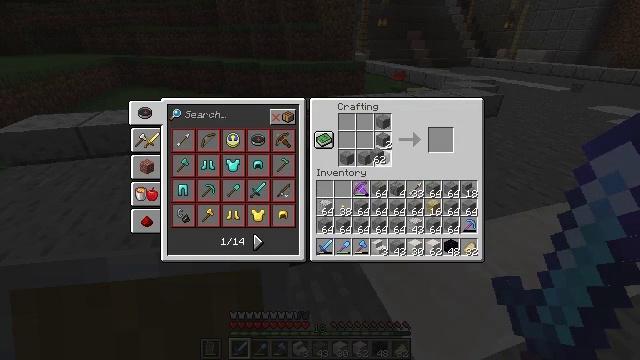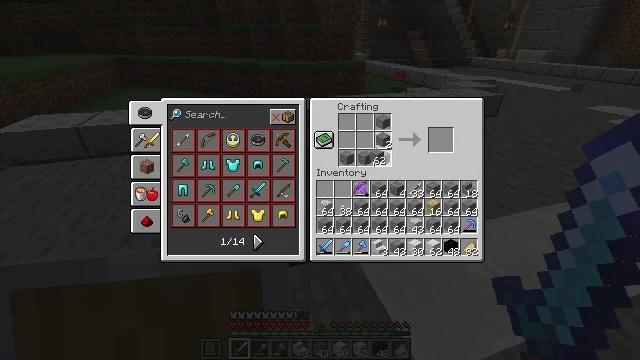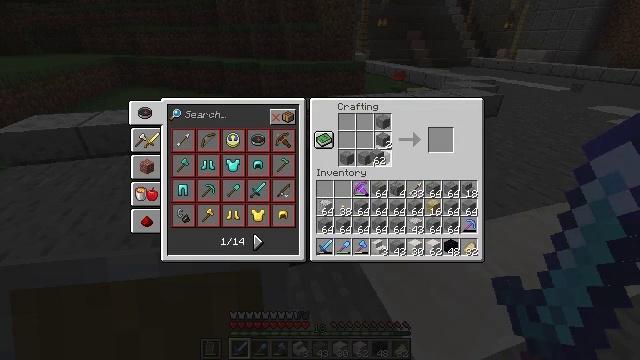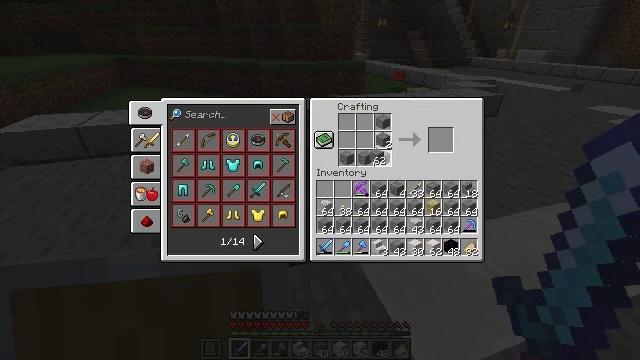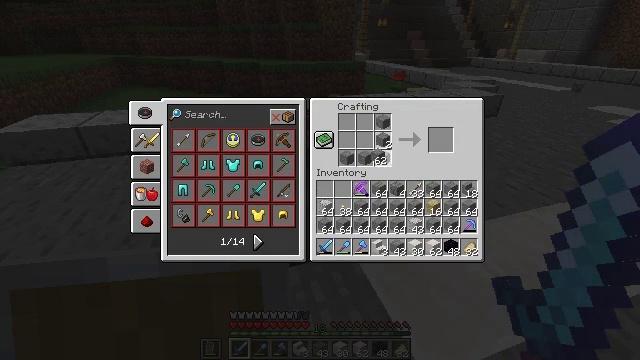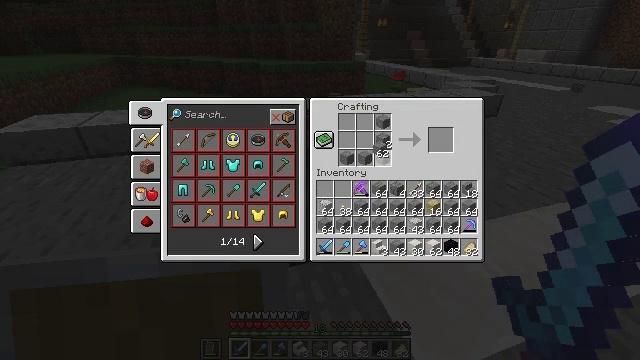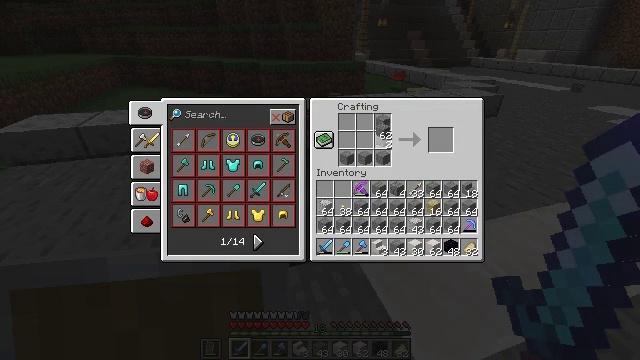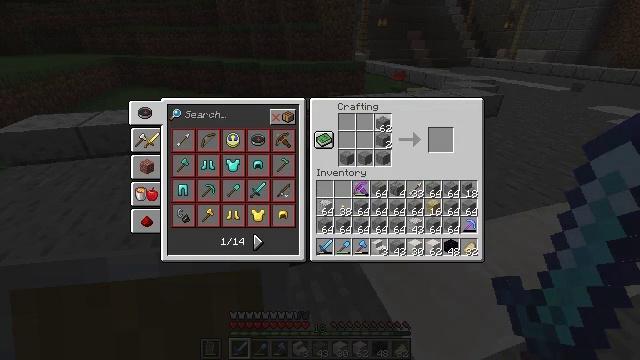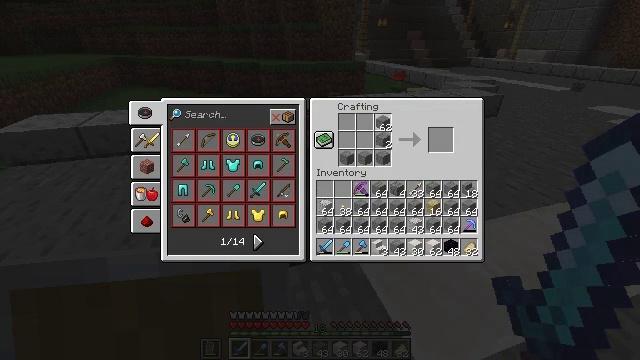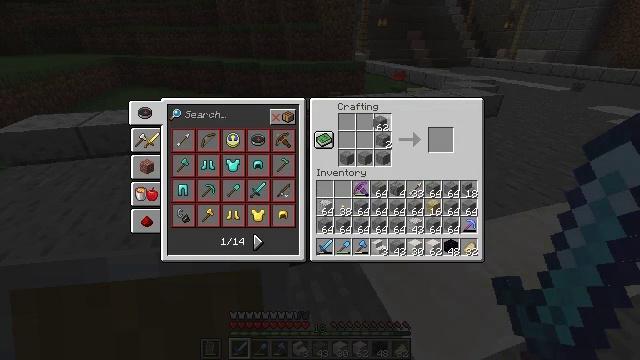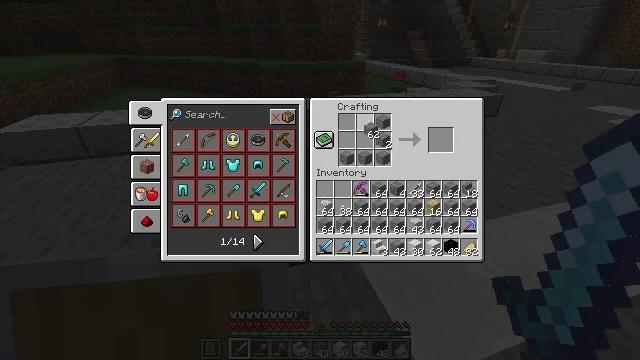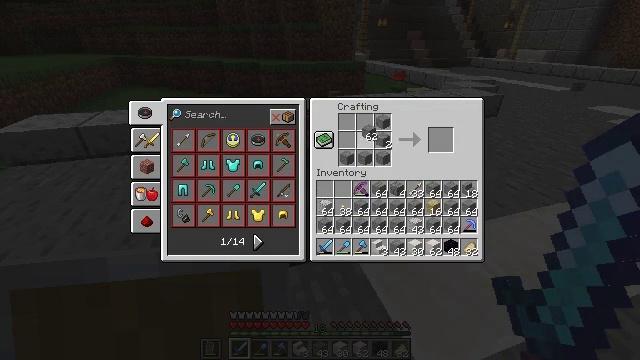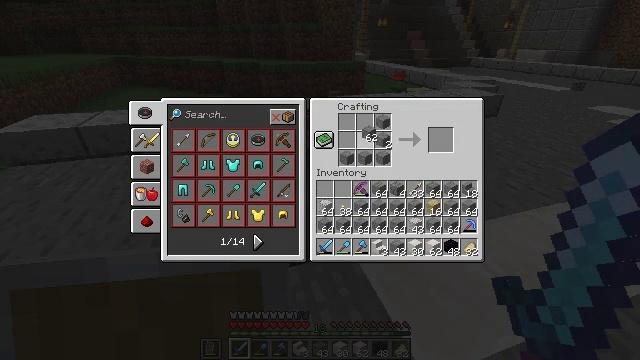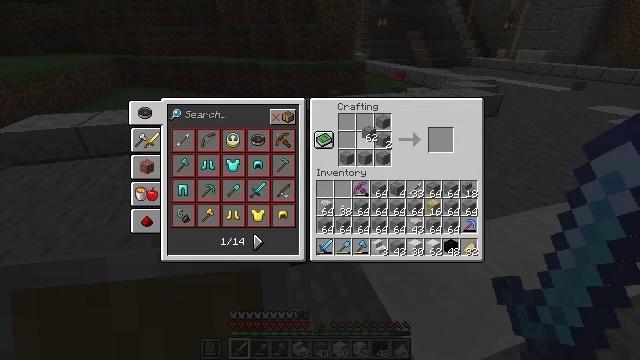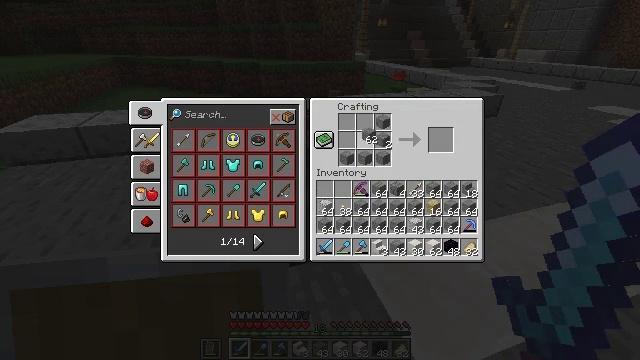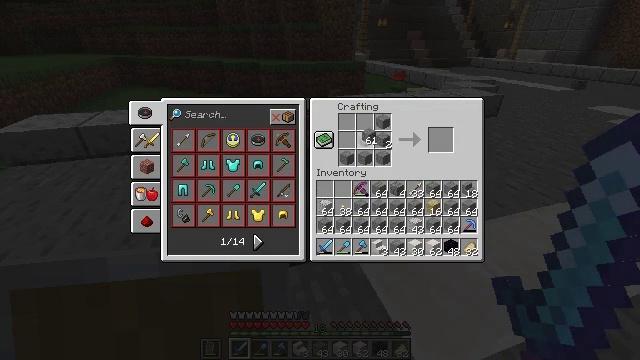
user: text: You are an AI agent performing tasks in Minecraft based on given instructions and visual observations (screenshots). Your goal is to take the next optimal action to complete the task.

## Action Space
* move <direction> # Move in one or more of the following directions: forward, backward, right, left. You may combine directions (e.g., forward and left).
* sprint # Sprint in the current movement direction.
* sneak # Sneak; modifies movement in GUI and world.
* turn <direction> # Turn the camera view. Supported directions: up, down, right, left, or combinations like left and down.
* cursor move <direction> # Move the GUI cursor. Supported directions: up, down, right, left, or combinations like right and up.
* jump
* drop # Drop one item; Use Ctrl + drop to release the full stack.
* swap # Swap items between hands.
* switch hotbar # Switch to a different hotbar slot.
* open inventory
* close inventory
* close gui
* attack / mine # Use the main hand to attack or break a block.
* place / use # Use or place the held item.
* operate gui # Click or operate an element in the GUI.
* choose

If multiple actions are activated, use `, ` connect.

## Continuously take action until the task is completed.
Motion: motion action
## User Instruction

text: Make stone stairs in the crafting table.
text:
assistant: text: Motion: choose
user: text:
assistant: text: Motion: choose
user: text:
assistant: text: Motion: choose
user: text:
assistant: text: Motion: choose
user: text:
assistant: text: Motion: cursor move up
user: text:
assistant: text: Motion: cursor move up
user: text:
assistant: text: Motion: cursor move up
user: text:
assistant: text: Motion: no_op
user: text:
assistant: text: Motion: no_op
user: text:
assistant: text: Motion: cursor move left and down
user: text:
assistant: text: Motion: no_op
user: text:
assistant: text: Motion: no_op
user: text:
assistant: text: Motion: choose
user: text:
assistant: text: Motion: choose
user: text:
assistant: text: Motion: no_op
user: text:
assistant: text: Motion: no_op
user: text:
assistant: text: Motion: cursor move right and up
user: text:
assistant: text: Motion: no_op
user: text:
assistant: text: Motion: no_op
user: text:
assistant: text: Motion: choose
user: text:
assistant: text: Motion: choose
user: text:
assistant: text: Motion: cursor move down, choose
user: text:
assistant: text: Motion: cursor move down, choose
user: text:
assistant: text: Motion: choose
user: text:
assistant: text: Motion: cursor move left, choose
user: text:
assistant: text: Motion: cursor move left, choose
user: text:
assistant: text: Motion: choose
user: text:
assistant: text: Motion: cursor move up, choose
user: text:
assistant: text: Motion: cursor move right and up, choose
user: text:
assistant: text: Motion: choose